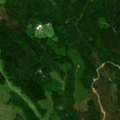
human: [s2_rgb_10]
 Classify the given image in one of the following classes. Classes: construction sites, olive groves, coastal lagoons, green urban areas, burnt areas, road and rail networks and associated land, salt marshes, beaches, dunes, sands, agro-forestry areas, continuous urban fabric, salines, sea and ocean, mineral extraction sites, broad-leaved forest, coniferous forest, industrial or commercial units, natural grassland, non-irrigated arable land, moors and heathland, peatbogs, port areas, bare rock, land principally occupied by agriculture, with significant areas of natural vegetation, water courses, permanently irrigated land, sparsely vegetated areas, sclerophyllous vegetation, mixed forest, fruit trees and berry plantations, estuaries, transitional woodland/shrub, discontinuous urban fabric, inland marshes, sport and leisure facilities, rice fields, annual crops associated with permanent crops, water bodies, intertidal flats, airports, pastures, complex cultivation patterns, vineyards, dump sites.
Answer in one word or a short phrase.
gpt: broad-leaved forest, mixed forest, transitional woodland/shrub